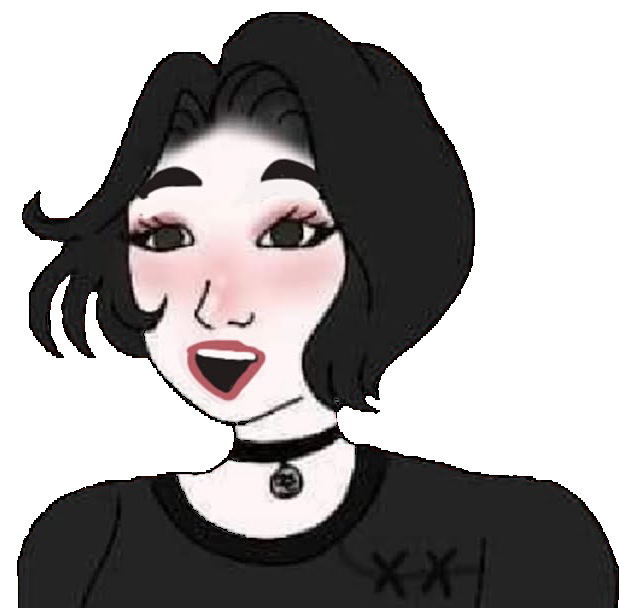
Label: 5_Doomer_Girl